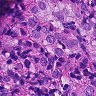
Metastatic tissue present: yes